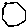
Label: hexagon